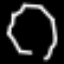
Label: octagon